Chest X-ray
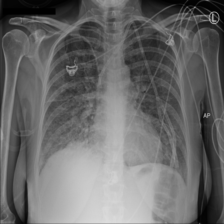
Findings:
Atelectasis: negative
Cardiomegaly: negative
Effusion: negative
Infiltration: positive
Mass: negative
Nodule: negative
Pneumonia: positive
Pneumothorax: negative
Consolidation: negative
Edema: positive
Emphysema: negative
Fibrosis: negative
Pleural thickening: negative
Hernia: negative